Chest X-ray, PA view. Patient: 26 years old, sex M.
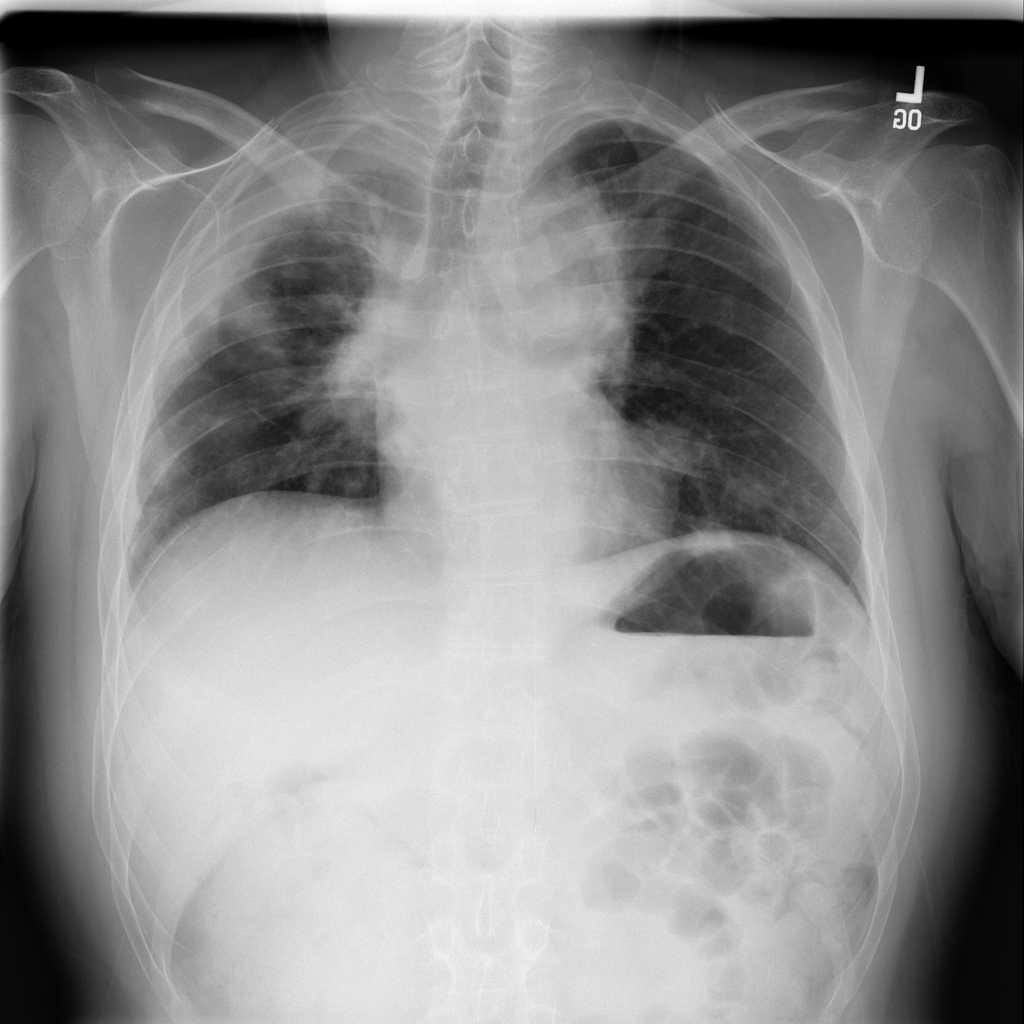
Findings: Infiltration, Pleural_Thickening, Pneumonia